Question: I created a button on a web page and it behaves how I want it to in every browser except for Firefox. I don't want the button to indent when I click it, and it doesn't indent in every browser except for Firefox.
Here's an example of the button indent on click in Firefox:

Notice how the chevron shifts slightly to the right on click.
How do I get the button to not indent on click in Firefox? Thanks in advance.
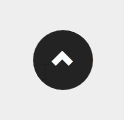
Answer: we need to see your code! meantime try this might be your issue
targeting only firefox and adjusting padding for button hover
'''
@-moz-document url-prefix() {
.btn:hover{
padding: 2px; //adjust padding might need to be 1 or ...
}
'''
}